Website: apple
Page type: customer-info-address
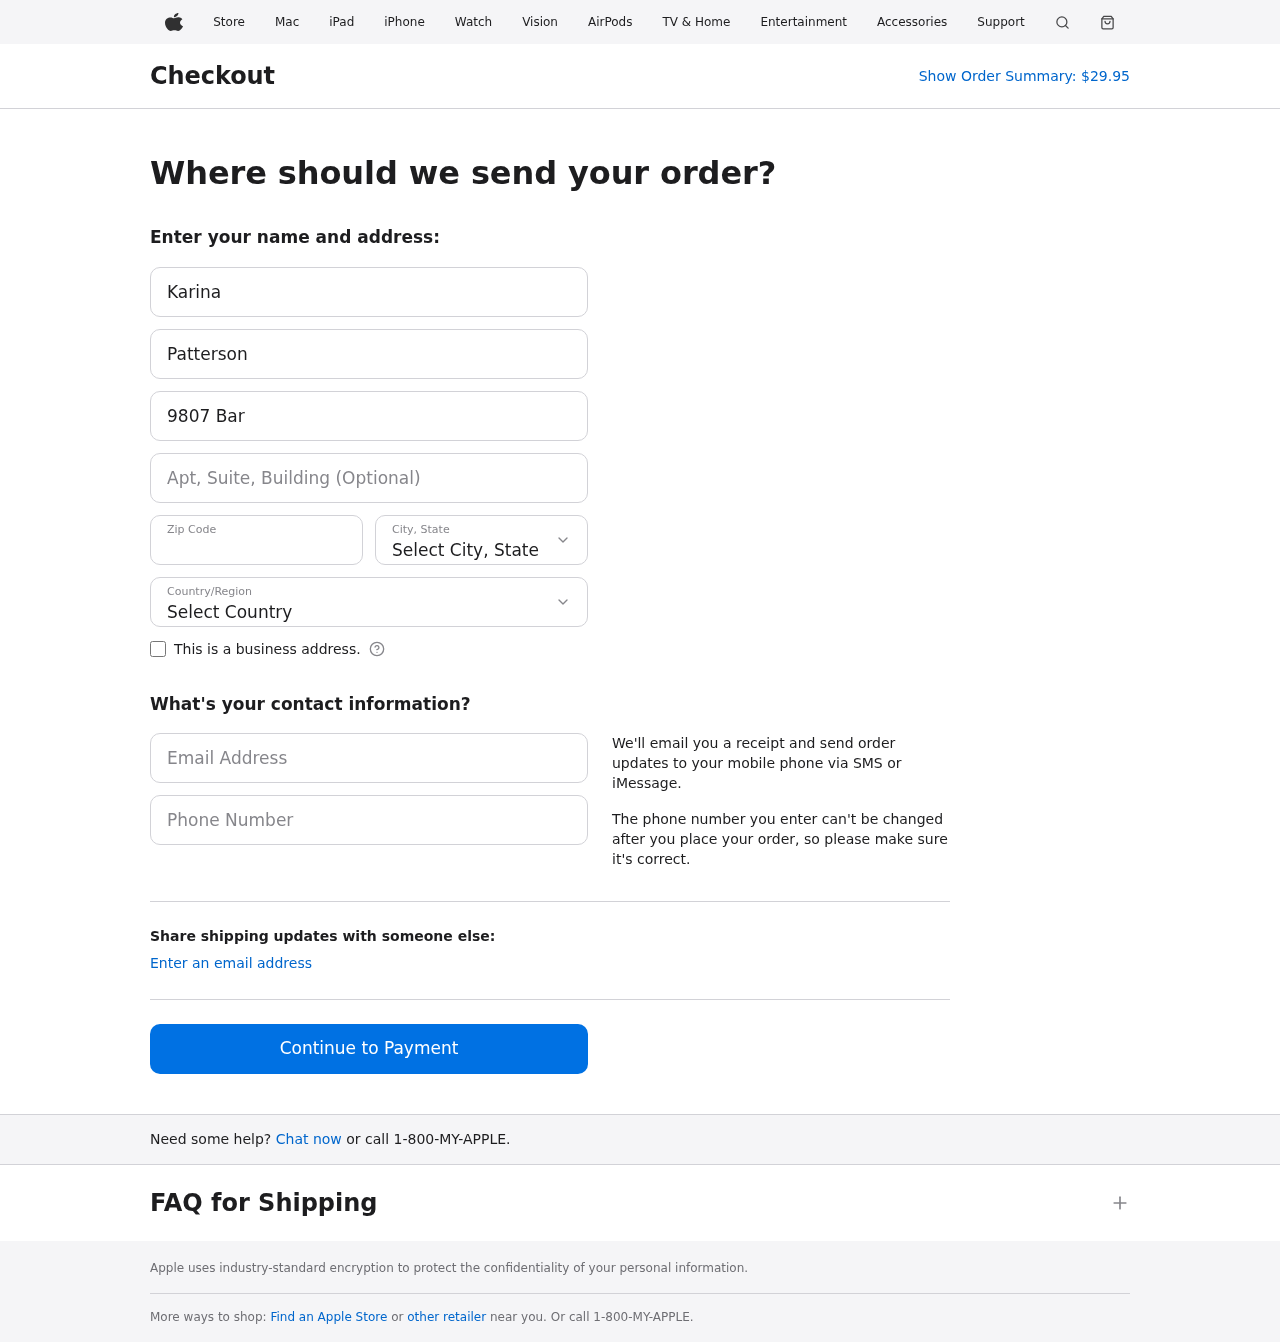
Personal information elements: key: PII_CITY_STATE
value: New Desiree, MD
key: PII_COUNTRY
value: United States
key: PII_EMAIL
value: karinapatterson@yahoo.com
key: PII_FIRSTNAME
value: Karina
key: PII_LASTNAME
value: Patterson
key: PII_PHONE
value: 6143828785
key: PII_POSTCODE
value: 31486
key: PII_STREET
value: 9807 Barnes Neck Apt. 717
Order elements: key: ORDER_TOTAL
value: $29.95